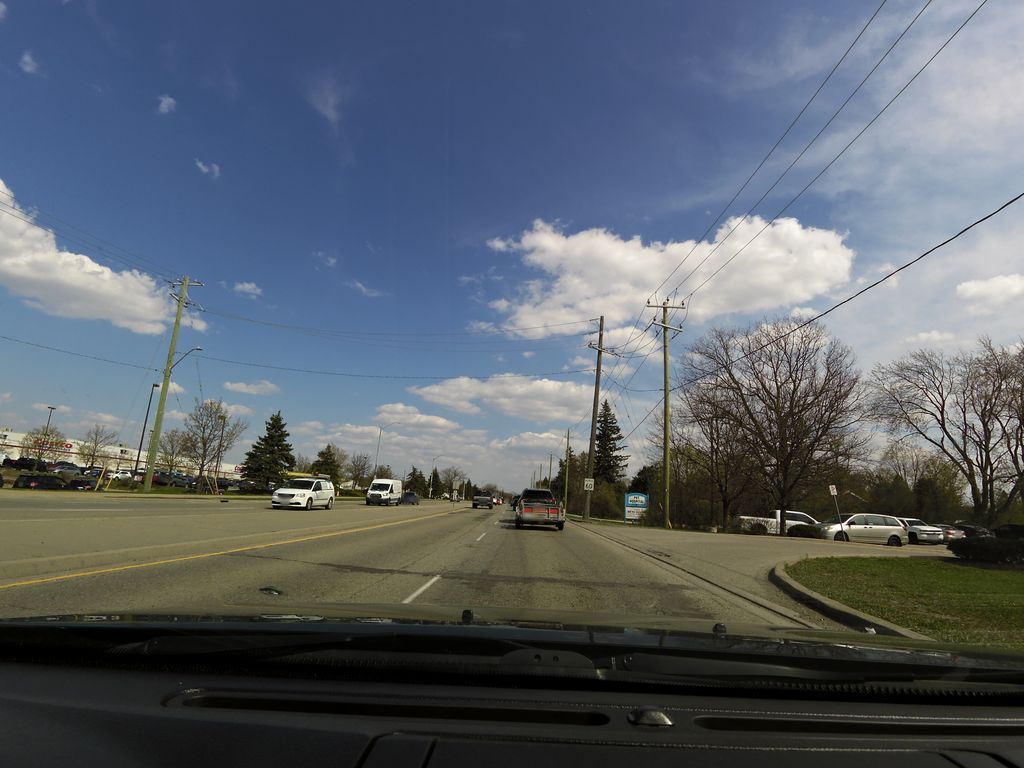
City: kitchener-waterloo